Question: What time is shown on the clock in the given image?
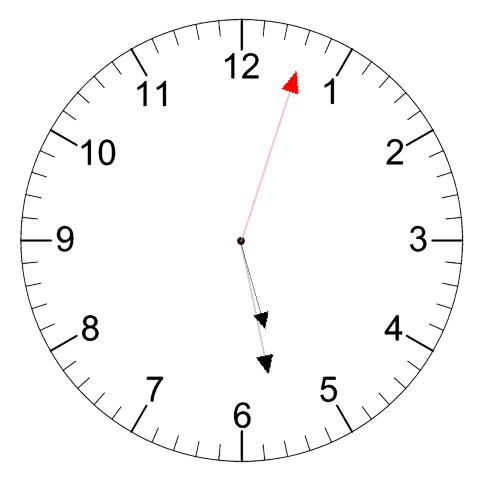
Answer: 05:28:03